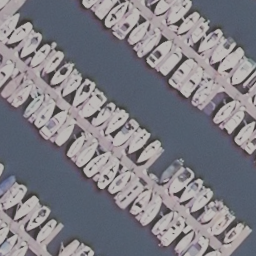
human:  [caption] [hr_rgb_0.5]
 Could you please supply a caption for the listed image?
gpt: Many boats docked neatly at the harbor and the water is deep blue .

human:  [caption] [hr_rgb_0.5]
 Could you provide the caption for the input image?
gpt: Many boats docked neatly at the harbor and some positions are free .

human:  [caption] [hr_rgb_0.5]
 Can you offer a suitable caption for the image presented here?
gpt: Lots of boats docked at the harbor and the boats are closed to each other .

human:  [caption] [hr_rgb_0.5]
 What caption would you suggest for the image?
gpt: Lots of boats docked neatly at the harbor .

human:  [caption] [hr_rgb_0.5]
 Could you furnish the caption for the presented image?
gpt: Lots of boats docked neatly at the harbor and the boats are closed to each other .